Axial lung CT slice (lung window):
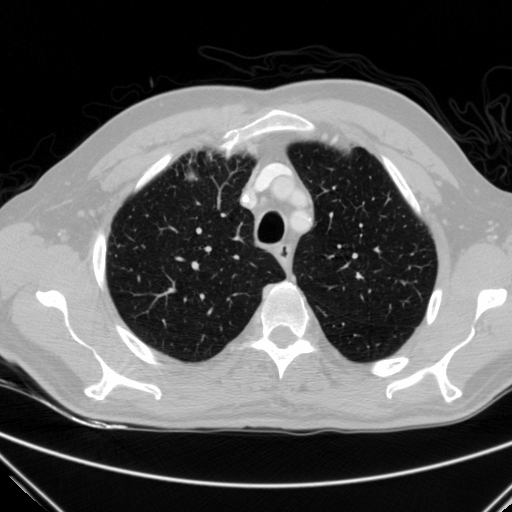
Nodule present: no